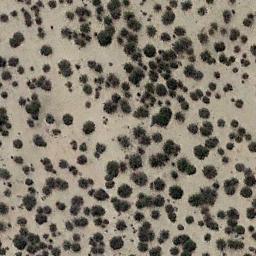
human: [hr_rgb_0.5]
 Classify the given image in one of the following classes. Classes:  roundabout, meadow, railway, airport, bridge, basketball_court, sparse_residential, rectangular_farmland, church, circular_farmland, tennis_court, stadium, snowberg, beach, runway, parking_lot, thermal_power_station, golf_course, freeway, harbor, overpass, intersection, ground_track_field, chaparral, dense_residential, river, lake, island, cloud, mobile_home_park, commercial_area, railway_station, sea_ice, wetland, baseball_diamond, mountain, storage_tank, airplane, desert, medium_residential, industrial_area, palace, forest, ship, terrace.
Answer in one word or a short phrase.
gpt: chaparral